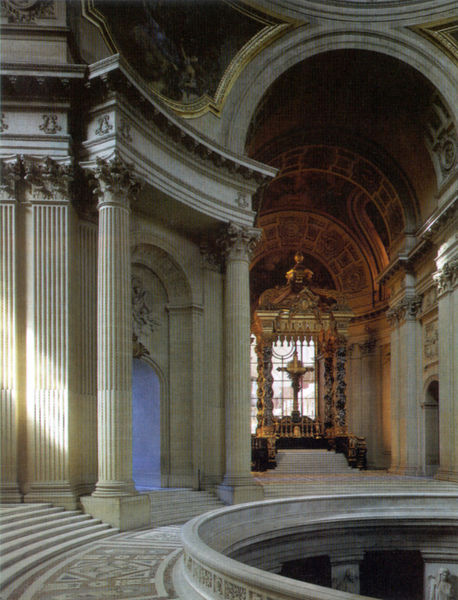
Titel: Invalides (Innenraum)
Künstler: Jules Hardouin-Mansart
Standort: Paris
Institution: Invalides
Schlagwörter: blau, dunkel, gemälde, schatten, wasser, weiß, ocker, fenster, frau, glas, grau, hell, licht, marmor, paris, pfeiler, raum, säule, säulen, tür, zimmer, dach, haus, beige, malerei, muster, ornament, architektur, barock, sockel, stein, bild, innenraum, spiegelung, brüstung, kirche, sonne, boden, gold, interieur, decke, innen, klassizismus, renaissance, rund, engel, farbig, bilder, bogen, pflaster, fußboden, mauer, pilaster, figuren, rundbogen, kuppel, treppe, treppen, detail, ornamente, wandmalerei, stuck, geländer, stufe, stufen, galerie, halle, foto, fotografie, photographie, bögen, gang, nische, innenhof, umgang, gewölbe, sonnenstrahl, kreuz, sprossen, palast, dom, becken, loch, mosaik, zwickel, altar, architrav, kapitelle, kathedrale, rom, kapitell, photo, fries, portal, sims, gesims, skulpturen, statuen, obergaden, seitenschiff, antik, rundbögen, fresken, treppenhaus, chor, kapelle, kruzifix, kanneluren, baldachin, kasetten, deckengemälde, fresko, korinthisch, fotographie, kannelüren, klassik, rundung, rillen, treppens, mamor, gebälk, klassizistisch, triumphbogen, harfen, bauwerk, lisenen, korintisch, invalidendom, nischen, rondell, deckenmalerei, kreut, schäfte, tonnengewölbe, atrium, rotunde, bogengang, podeste, vierung, architketur, lichtdurchflutet, bernini, gedrehte säulen, korinthische säulen, korithisch, poseate, trepep, wabdnalerei, #kapitell